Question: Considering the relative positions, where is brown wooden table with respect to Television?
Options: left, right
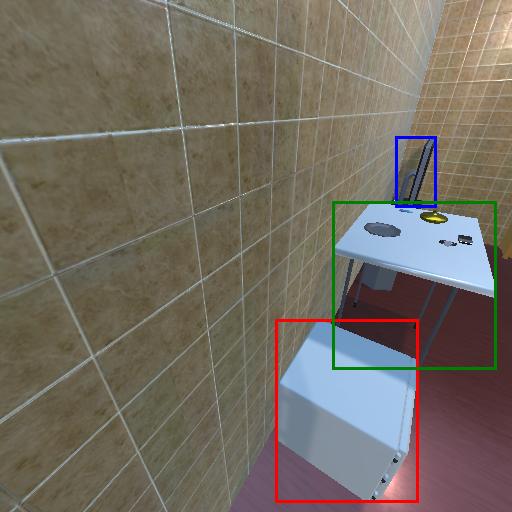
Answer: left